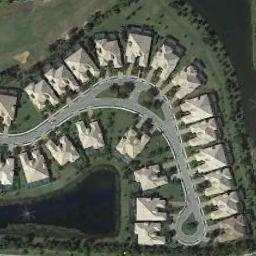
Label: dense_residential